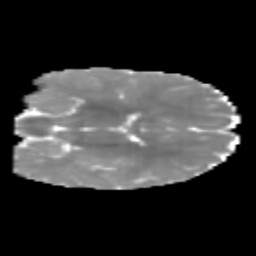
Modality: MD
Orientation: coronal
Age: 6
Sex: male
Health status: healthy